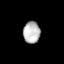
Tissue: lung
Cell type: Smooth muscle cells
Senescence score: 0.5538
Nuclear area (px): 360
Mean DAPI intensity: 185.539